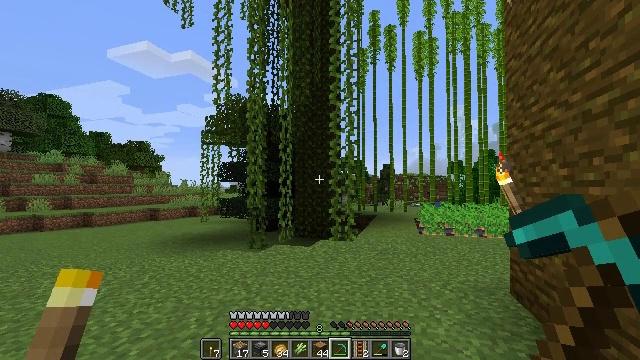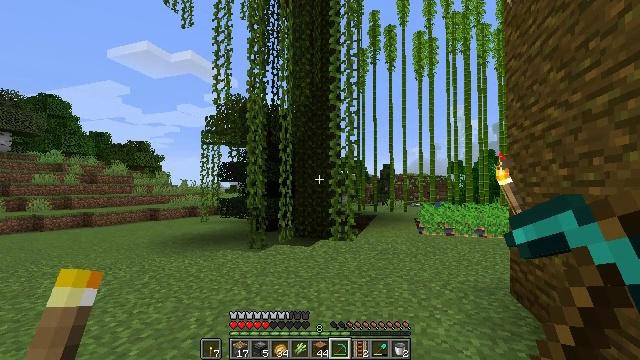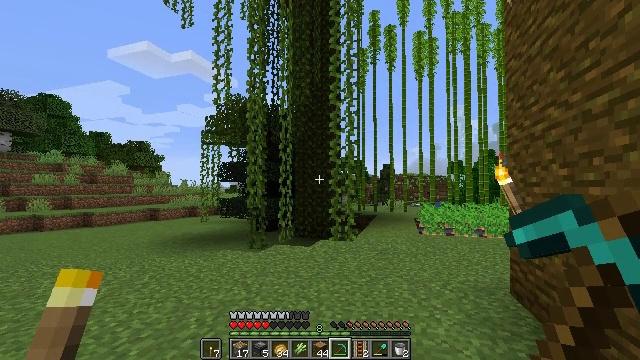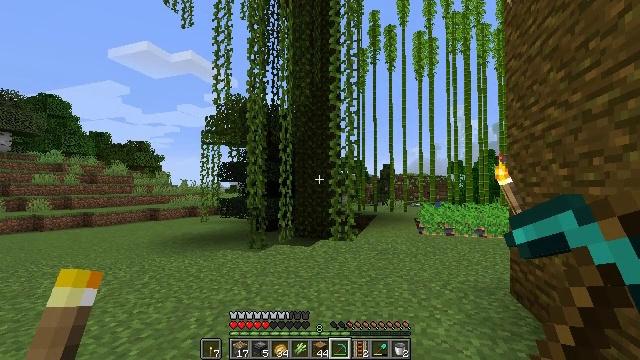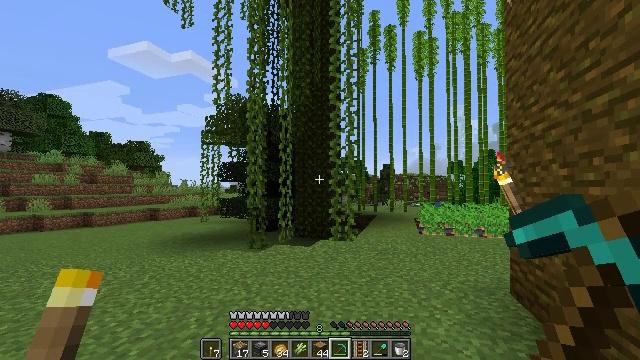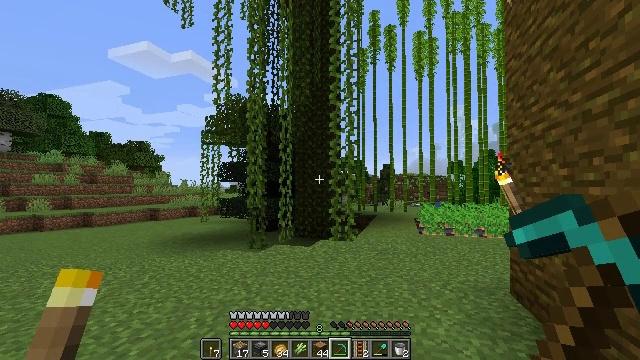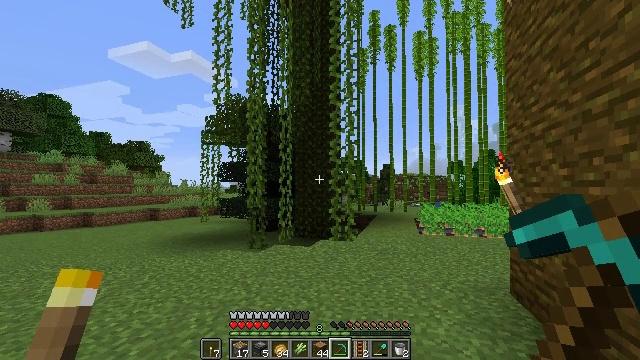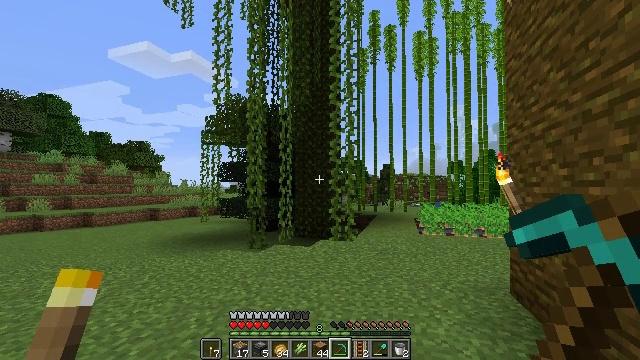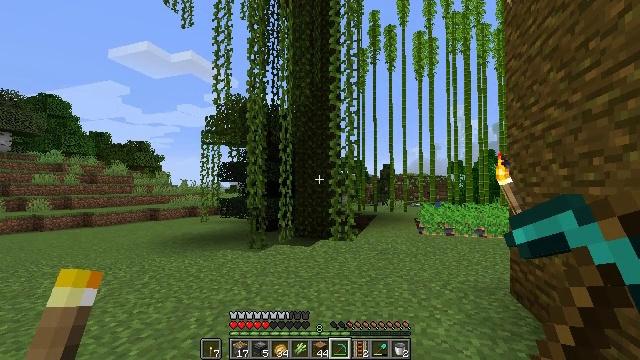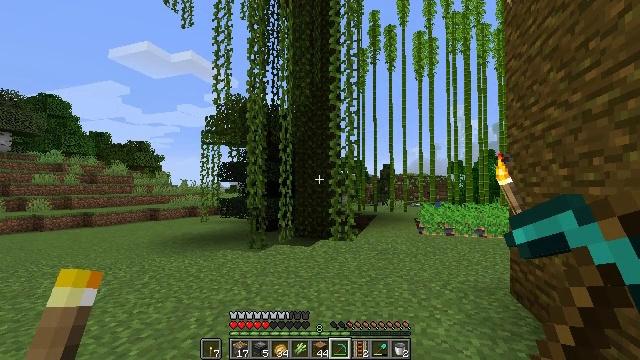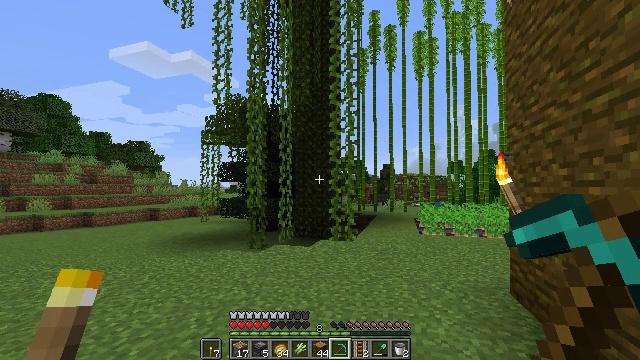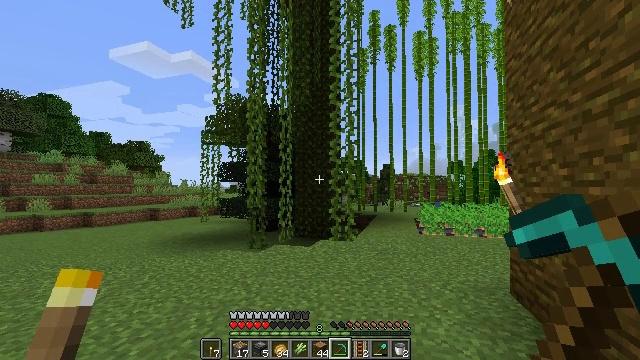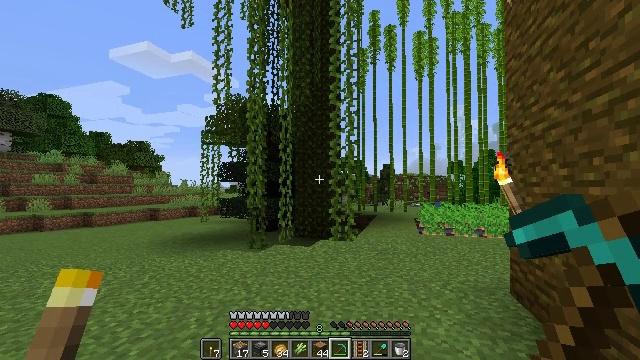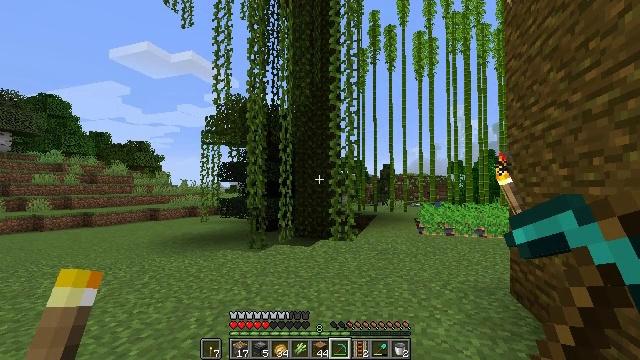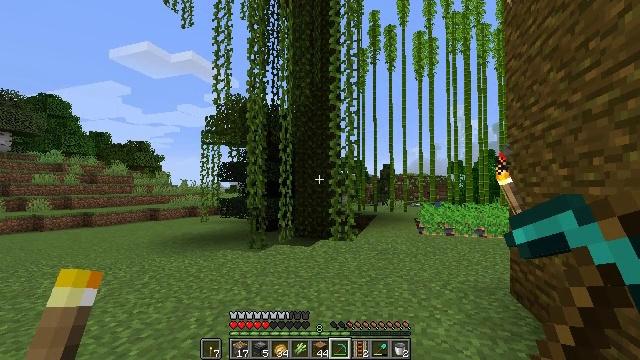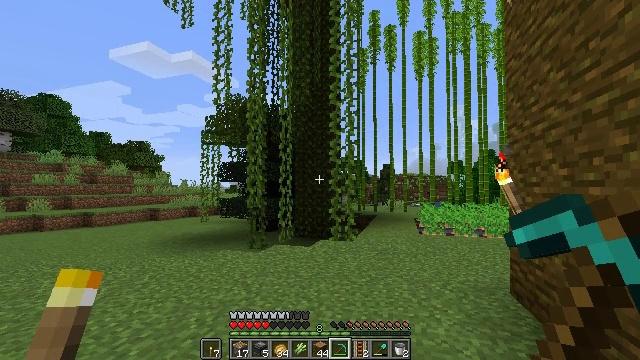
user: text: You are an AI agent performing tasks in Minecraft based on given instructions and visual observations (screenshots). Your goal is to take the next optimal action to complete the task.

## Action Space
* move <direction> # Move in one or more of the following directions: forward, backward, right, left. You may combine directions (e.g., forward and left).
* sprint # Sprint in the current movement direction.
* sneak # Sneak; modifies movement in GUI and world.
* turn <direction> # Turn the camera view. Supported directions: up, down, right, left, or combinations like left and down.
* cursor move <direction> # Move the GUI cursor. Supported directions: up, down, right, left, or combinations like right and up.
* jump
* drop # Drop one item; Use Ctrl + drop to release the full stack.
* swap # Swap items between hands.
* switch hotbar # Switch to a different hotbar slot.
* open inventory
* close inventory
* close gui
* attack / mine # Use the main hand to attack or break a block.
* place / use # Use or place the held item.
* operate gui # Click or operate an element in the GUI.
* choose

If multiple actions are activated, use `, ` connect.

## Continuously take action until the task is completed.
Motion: motion action
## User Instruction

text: Mine tall grass from the ground.
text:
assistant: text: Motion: no_op
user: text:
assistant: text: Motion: no_op
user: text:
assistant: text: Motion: no_op
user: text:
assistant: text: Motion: no_op
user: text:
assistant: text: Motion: no_op
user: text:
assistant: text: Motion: no_op
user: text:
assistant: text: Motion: no_op
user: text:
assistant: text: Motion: no_op
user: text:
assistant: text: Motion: no_op
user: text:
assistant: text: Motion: no_op
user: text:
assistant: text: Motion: no_op
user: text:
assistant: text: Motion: no_op
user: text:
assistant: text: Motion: no_op
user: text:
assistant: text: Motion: no_op
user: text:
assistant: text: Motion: no_op
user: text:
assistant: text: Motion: no_op
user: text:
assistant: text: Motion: no_op
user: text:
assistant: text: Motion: no_op
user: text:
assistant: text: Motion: no_op
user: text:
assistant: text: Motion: no_op
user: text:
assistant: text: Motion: no_op
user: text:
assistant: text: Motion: no_op
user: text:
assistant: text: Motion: no_op
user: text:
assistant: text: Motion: no_op
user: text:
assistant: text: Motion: no_op
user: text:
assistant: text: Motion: no_op
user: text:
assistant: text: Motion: no_op
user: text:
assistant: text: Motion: no_op
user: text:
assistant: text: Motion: no_op
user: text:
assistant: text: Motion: no_op